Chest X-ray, PA view. Patient: 56 years old, sex F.
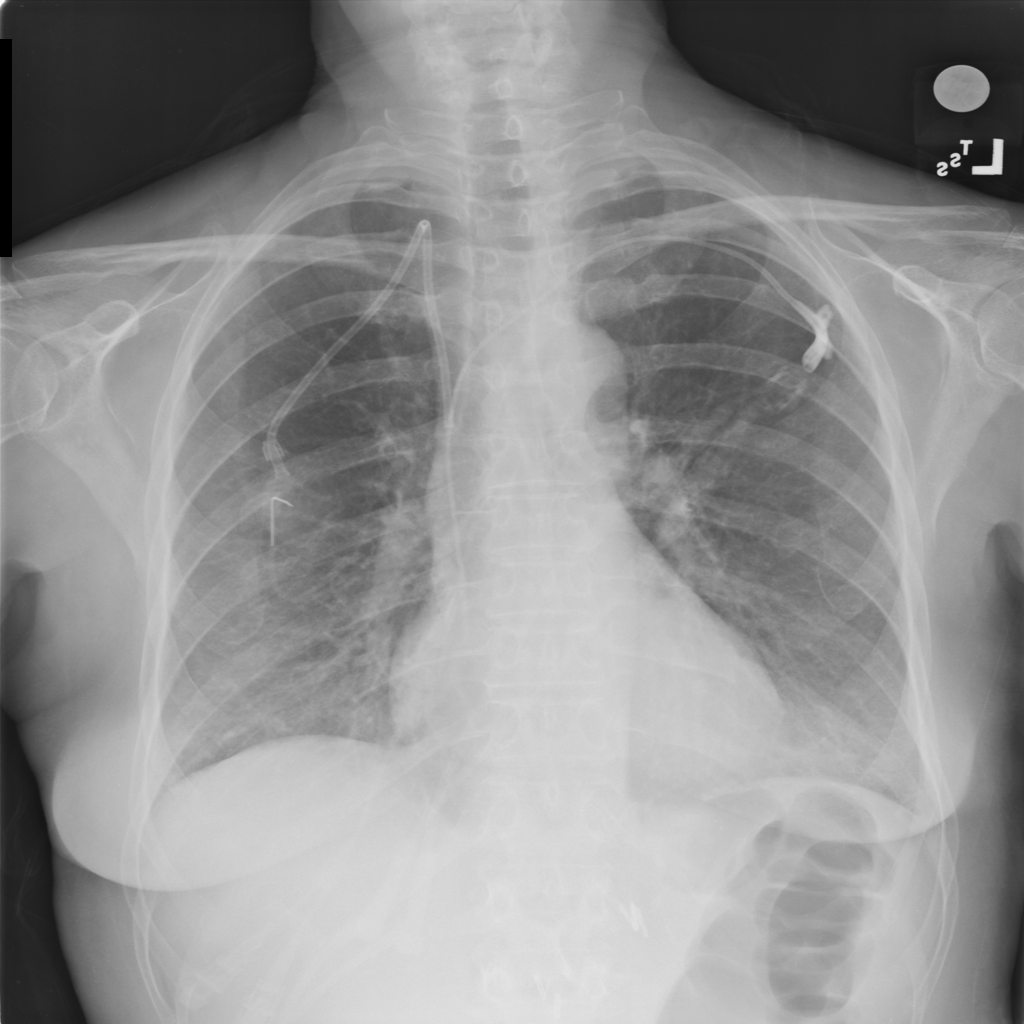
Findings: Infiltration, Pneumonia